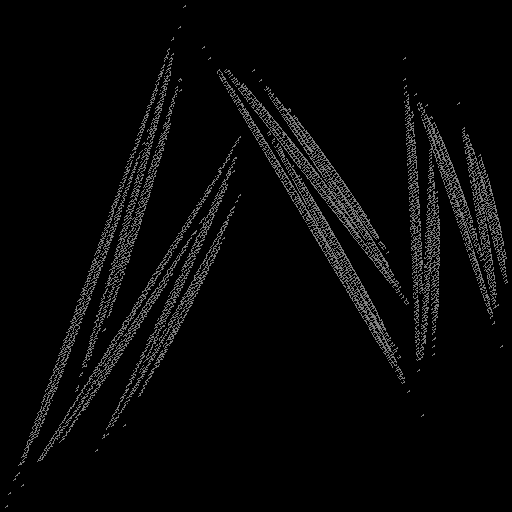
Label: bamboofern